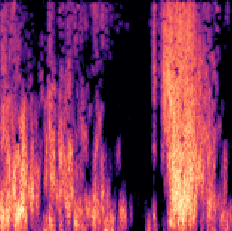
Sound class: Sea waves